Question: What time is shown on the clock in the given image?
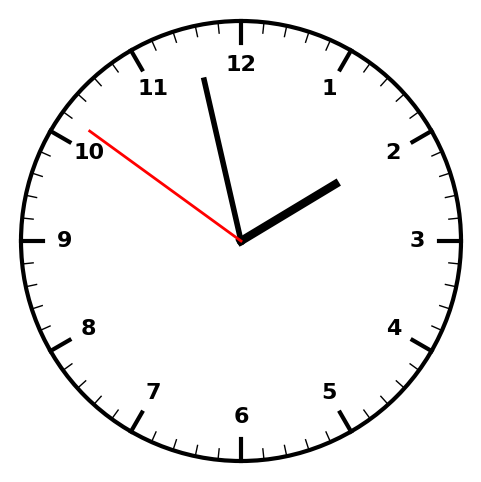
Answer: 01:57:51